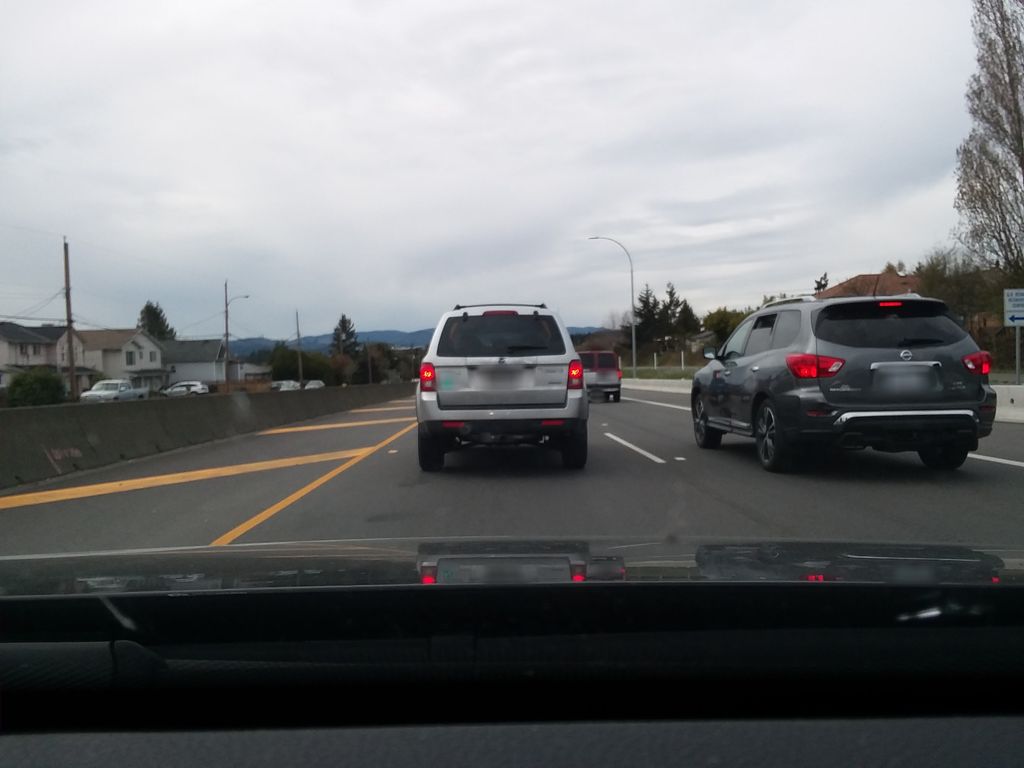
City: victoria